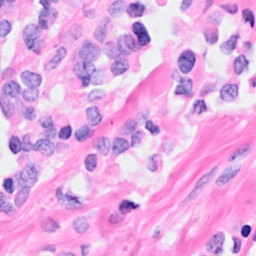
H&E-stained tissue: Breast